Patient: sex M, age 38
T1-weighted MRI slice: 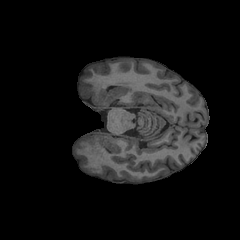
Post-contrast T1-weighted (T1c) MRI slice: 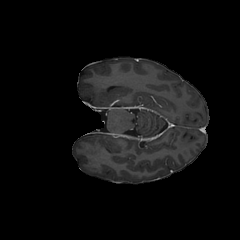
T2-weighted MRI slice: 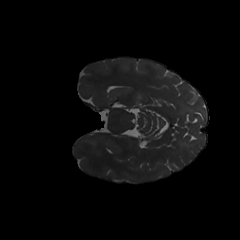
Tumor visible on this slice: no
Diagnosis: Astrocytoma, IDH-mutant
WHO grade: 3